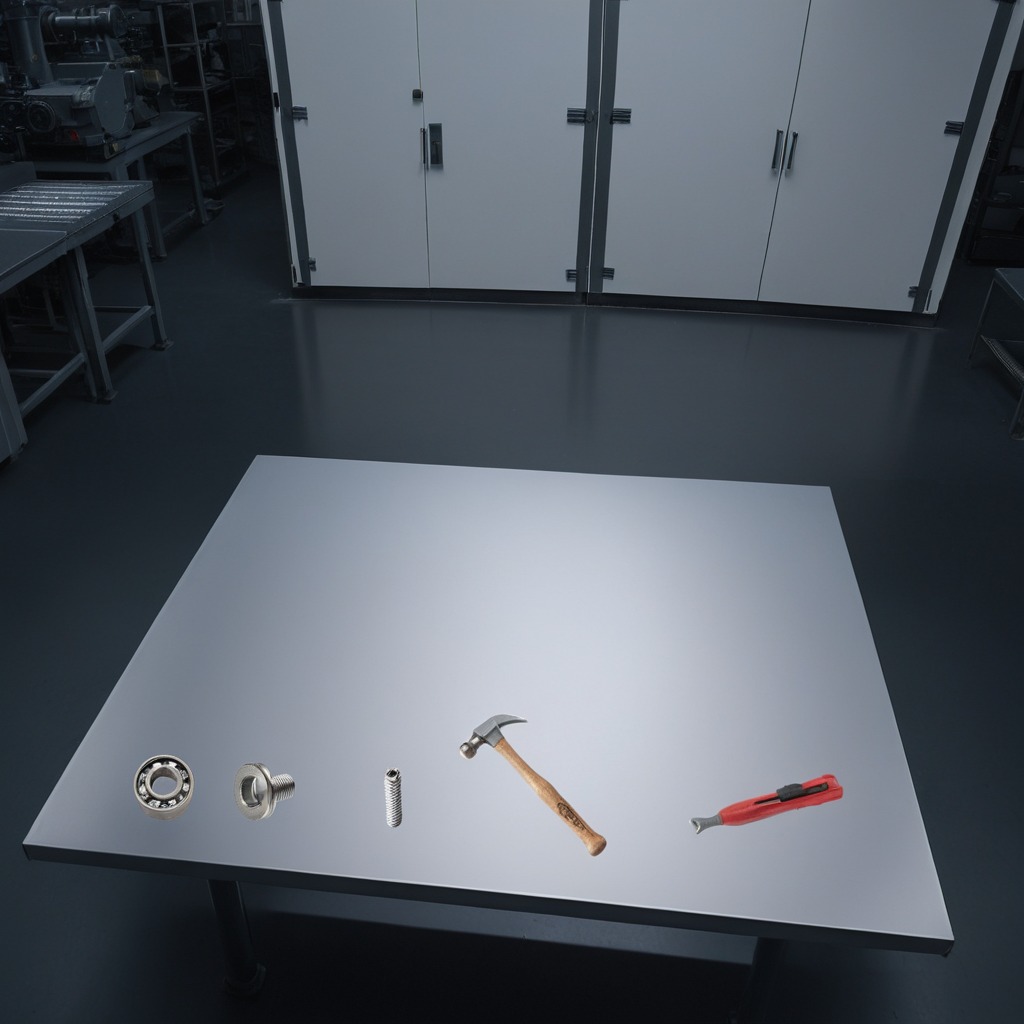
A metal ball bearing, a utility knife, a metal machine screw, a hammer, and a coiled metal spring are lying on the clean empty table in the basement in the evening.